Question: I want to know what is the name of this widget , and how to use it in my app, i've already see it in some apps in the Android market, but i don't know what is it's name and how to use it in some activity of my app .

Regards ,
Houcine
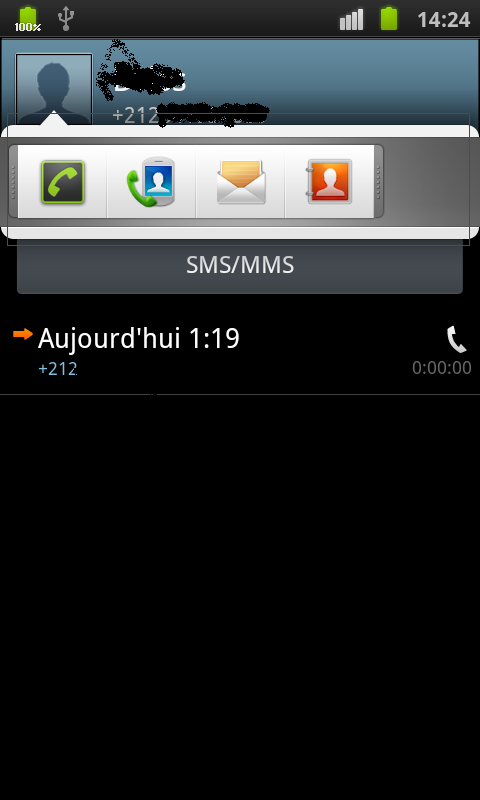
Answer: According to <URL> answer, I believe it's called the and you can read about it and implement it from:
<URL>